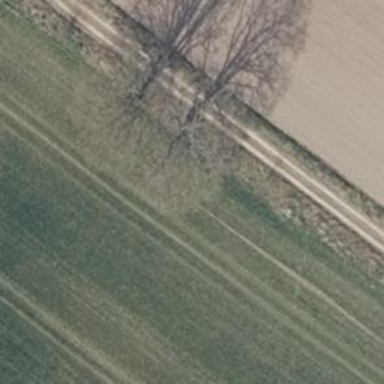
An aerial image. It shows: Row of deciduous broadleaved trees.